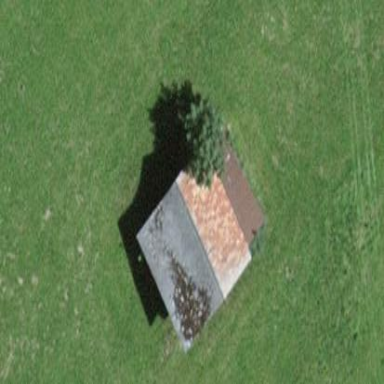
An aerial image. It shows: Barn.